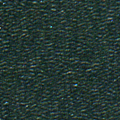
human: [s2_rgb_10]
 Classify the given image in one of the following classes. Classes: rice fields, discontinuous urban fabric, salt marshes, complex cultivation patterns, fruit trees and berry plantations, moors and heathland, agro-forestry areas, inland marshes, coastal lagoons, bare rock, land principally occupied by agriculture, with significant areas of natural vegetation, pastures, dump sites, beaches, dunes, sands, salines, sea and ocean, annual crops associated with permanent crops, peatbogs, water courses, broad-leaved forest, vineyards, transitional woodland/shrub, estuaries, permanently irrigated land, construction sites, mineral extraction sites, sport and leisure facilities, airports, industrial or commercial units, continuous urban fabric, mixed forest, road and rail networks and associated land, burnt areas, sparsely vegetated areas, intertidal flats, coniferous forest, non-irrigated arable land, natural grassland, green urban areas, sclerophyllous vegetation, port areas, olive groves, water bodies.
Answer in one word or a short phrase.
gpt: sea and ocean